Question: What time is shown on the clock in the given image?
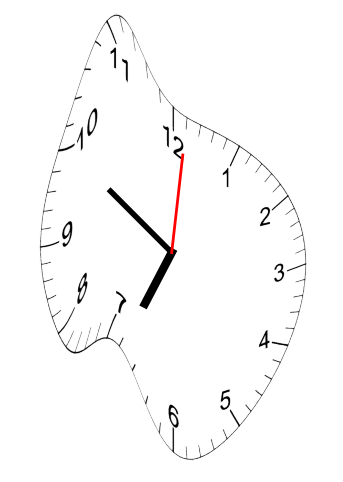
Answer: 06:50:01